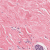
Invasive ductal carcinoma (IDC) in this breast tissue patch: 0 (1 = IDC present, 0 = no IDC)